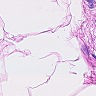
Metastatic tissue present: no